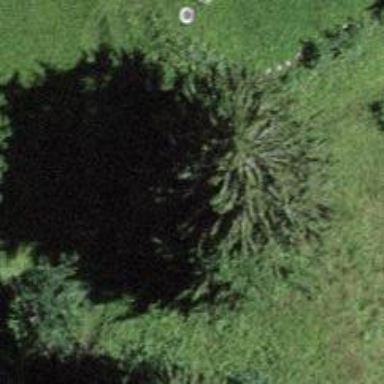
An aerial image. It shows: Evergreen needle-leaved tree.